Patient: sex M, age 60
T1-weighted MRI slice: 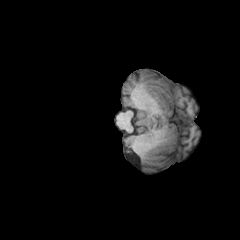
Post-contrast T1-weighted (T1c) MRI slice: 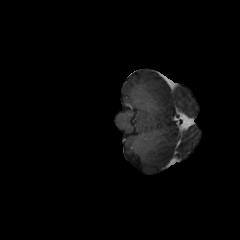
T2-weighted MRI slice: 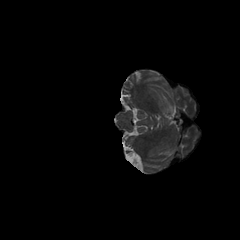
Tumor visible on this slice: no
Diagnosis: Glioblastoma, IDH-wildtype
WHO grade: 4